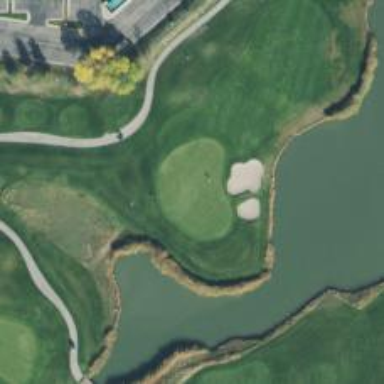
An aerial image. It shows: View of golf hole.